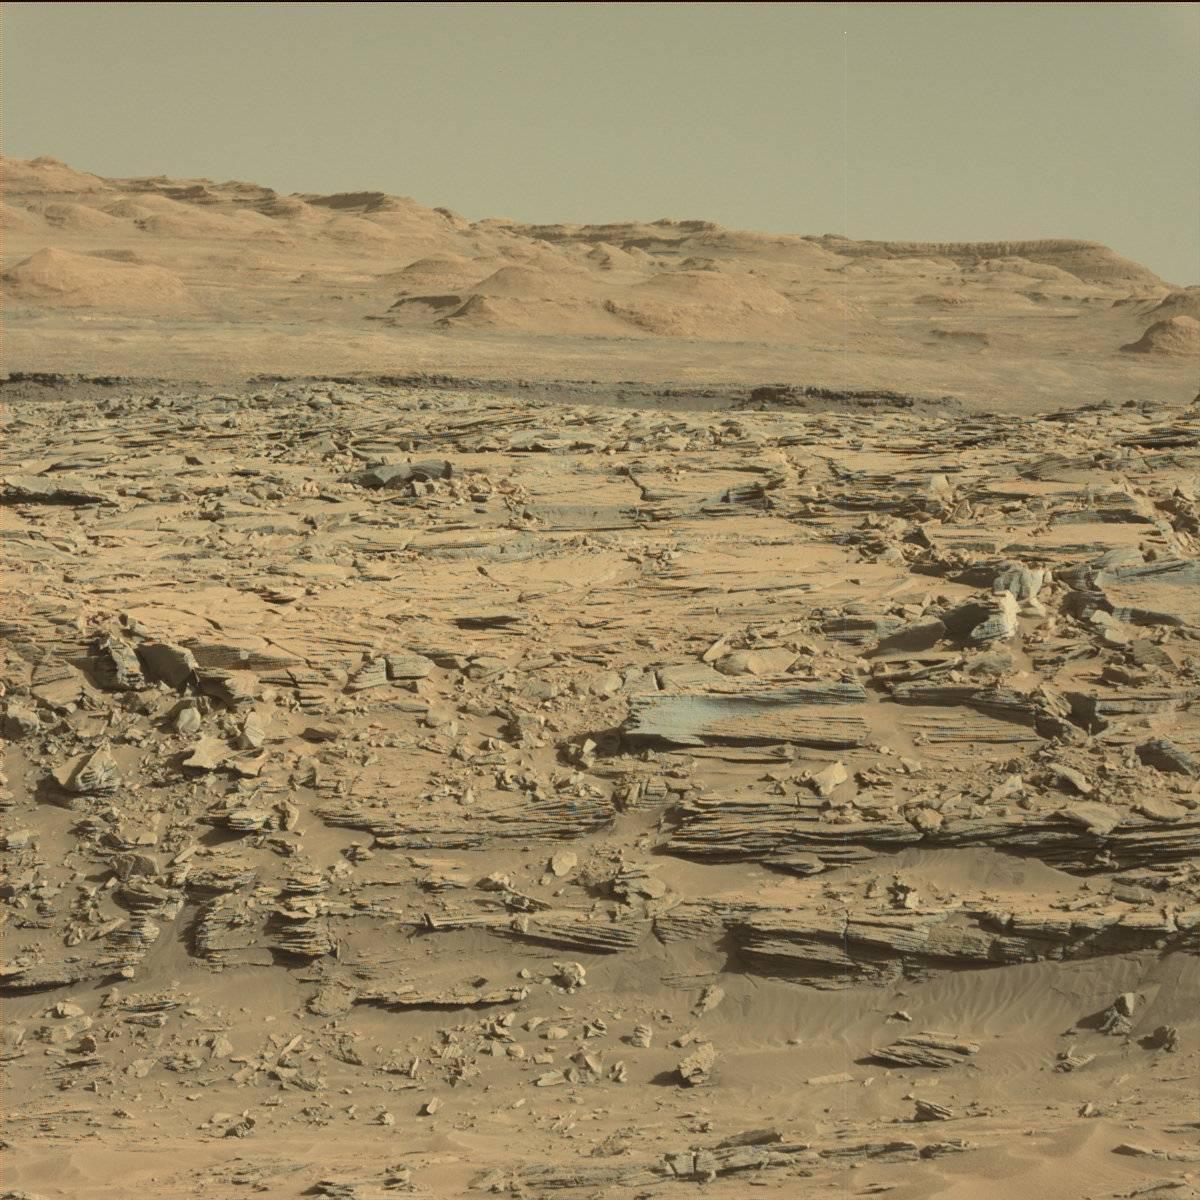
Terrain classes present: Bedrock, Ridge, Sand / Soil, Sky